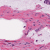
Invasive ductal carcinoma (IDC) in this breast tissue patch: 1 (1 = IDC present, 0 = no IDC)